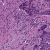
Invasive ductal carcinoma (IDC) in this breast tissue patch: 1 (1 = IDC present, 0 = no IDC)